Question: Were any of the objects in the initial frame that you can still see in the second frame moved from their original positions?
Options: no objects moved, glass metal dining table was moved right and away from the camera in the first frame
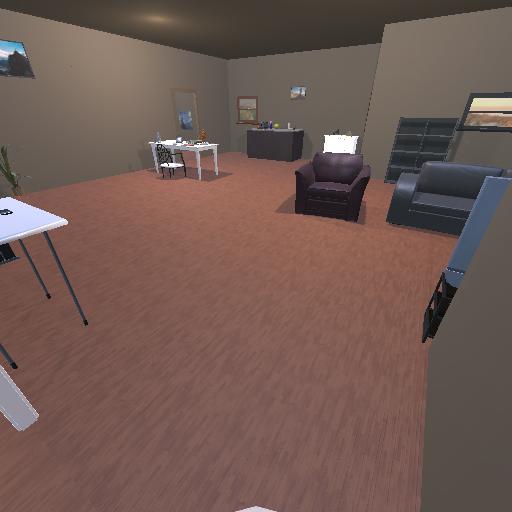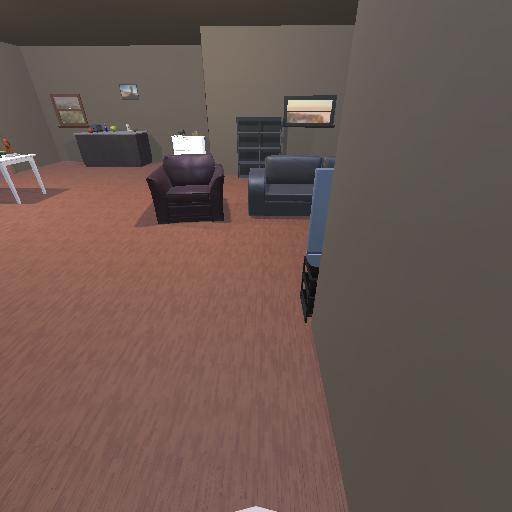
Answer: no objects moved